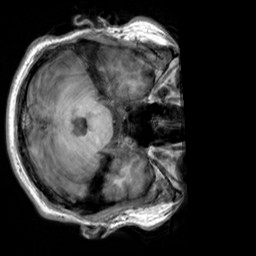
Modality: T1w
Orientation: axial
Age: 25
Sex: male
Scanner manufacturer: siemens
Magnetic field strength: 3 T
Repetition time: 2.3 s
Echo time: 0.00303 s